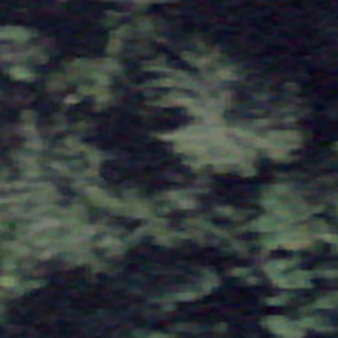
Label: other